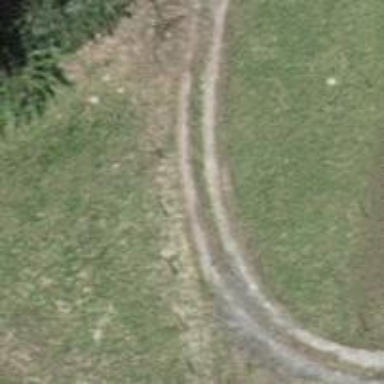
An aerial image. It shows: Gravel track with grade 2 tracktype.